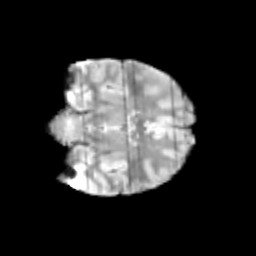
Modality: T2w
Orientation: coronal
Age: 11
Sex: male
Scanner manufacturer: siemens
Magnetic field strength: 3 T
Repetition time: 3.8 s
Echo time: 0.07 s